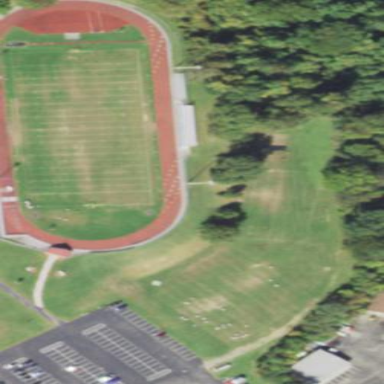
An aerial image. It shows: American football pitch for leisure and sport activities.